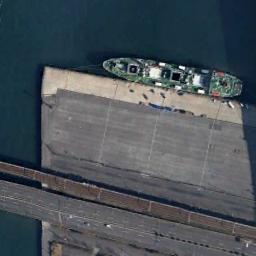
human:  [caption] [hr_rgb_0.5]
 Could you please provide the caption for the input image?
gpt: There is a ship beside the dock .

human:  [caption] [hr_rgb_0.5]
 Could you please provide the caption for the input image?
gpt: There is a ship in the blue water on the shore .

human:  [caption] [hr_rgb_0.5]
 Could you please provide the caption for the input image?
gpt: The ship is docked at the dock and a road is next to the ship .

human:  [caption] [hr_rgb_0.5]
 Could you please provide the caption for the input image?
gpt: A green bulk carrier docked by the dock .

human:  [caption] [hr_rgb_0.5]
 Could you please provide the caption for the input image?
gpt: The green ship is at the harbor .